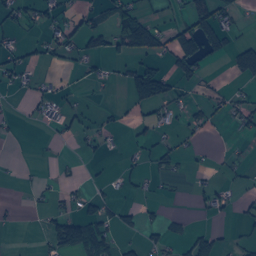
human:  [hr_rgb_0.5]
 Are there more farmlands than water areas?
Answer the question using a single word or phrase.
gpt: yes

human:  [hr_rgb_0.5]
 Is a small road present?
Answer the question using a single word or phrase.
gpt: yes

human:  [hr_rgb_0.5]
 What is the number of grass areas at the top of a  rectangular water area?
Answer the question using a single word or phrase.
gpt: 83

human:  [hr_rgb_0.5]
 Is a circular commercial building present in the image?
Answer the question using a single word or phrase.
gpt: no

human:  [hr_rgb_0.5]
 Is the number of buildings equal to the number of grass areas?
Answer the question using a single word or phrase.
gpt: no

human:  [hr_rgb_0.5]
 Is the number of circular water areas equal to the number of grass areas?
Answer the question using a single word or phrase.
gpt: no

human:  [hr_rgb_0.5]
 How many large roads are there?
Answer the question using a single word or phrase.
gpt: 0

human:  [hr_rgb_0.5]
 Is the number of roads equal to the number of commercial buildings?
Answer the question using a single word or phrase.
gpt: no

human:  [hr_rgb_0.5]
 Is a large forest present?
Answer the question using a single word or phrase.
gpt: yes

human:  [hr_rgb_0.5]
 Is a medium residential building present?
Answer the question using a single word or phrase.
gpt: yes

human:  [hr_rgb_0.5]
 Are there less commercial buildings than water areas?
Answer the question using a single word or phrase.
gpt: no

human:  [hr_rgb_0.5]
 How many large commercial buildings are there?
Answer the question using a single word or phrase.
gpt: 0

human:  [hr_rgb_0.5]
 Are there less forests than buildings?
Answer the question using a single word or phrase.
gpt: yes

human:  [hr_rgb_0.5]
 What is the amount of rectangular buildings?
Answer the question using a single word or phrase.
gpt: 323

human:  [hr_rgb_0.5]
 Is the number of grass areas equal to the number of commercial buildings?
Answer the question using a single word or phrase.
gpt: no

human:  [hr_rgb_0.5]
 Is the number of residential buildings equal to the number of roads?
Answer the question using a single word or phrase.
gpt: no

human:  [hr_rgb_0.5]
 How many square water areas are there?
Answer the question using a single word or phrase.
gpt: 4

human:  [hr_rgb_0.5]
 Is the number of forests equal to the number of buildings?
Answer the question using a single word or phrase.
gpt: no

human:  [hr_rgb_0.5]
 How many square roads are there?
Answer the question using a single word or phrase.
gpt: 0

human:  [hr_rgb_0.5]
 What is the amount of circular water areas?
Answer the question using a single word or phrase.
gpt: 4

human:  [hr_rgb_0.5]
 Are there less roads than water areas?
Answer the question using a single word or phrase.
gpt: no

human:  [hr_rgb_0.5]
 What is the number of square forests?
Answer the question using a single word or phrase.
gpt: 1

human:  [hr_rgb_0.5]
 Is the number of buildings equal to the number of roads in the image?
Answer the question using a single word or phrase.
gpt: no

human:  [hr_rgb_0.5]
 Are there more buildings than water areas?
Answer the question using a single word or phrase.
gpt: yes

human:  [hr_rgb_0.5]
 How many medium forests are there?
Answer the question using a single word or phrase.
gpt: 49

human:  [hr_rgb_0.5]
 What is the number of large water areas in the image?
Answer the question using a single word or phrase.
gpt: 2

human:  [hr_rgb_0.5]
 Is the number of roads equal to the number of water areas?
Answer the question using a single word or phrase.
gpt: no

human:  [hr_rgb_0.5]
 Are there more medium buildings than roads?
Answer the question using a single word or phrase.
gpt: no

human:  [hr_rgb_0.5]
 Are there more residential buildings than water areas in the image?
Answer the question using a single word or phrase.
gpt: yes

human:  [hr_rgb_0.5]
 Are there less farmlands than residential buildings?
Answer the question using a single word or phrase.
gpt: yes

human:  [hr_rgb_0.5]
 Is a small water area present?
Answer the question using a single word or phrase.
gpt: yes

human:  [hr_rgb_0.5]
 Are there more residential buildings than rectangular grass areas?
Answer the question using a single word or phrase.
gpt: yes

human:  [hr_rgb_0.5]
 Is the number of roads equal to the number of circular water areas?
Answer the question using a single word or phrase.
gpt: no

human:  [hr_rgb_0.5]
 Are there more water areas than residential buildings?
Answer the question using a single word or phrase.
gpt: no

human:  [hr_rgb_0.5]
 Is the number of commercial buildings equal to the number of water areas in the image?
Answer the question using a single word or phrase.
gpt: yes

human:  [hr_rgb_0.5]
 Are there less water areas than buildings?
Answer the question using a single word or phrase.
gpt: yes